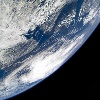
Label: cloud